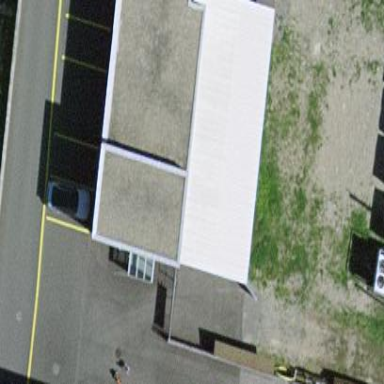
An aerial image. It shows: Part of building.